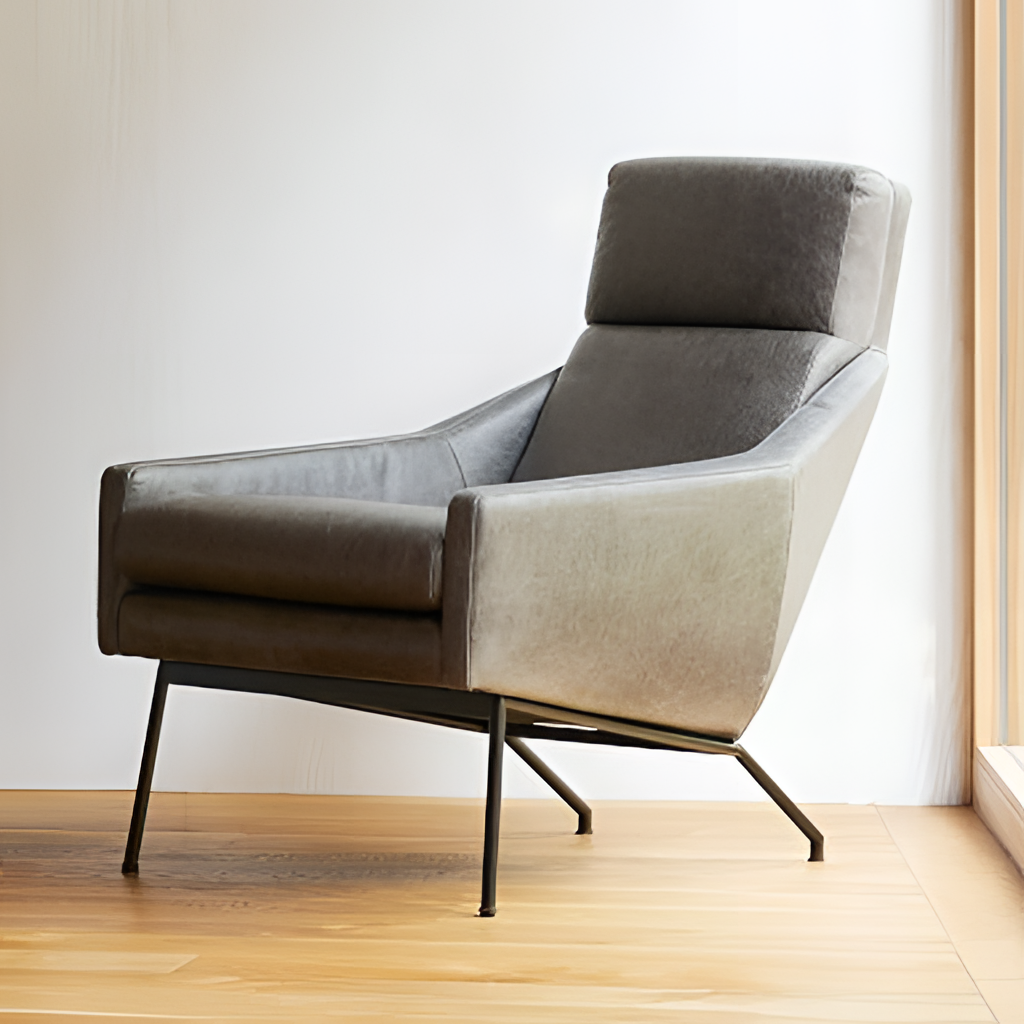
fabric armchair, living room, white paint wallpaper, with solid pattern, minimalist, wood flooring, with plank pattern